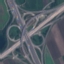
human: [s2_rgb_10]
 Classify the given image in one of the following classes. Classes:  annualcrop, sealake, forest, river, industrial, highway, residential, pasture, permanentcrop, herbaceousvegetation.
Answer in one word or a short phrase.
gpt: Highway